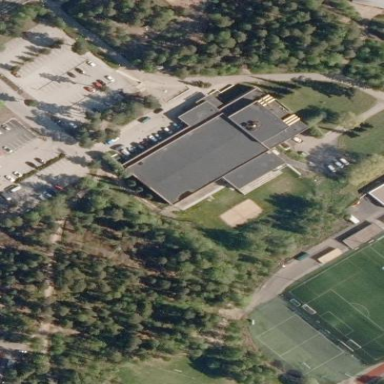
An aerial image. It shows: Building that houses sports hall for swimming activities.